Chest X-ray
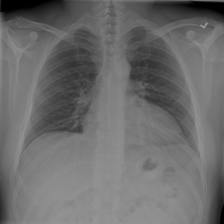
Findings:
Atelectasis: negative
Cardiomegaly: positive
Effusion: positive
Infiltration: negative
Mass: negative
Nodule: negative
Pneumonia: negative
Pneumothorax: negative
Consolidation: negative
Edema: negative
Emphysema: negative
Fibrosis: negative
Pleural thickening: negative
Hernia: negative